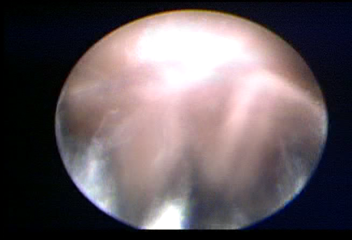
Modality: WLC
Class: Normal mucosa
Bladder cancer association: No